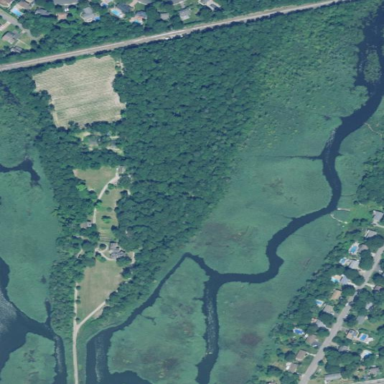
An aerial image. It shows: Wetland area characterized by wet meadow.